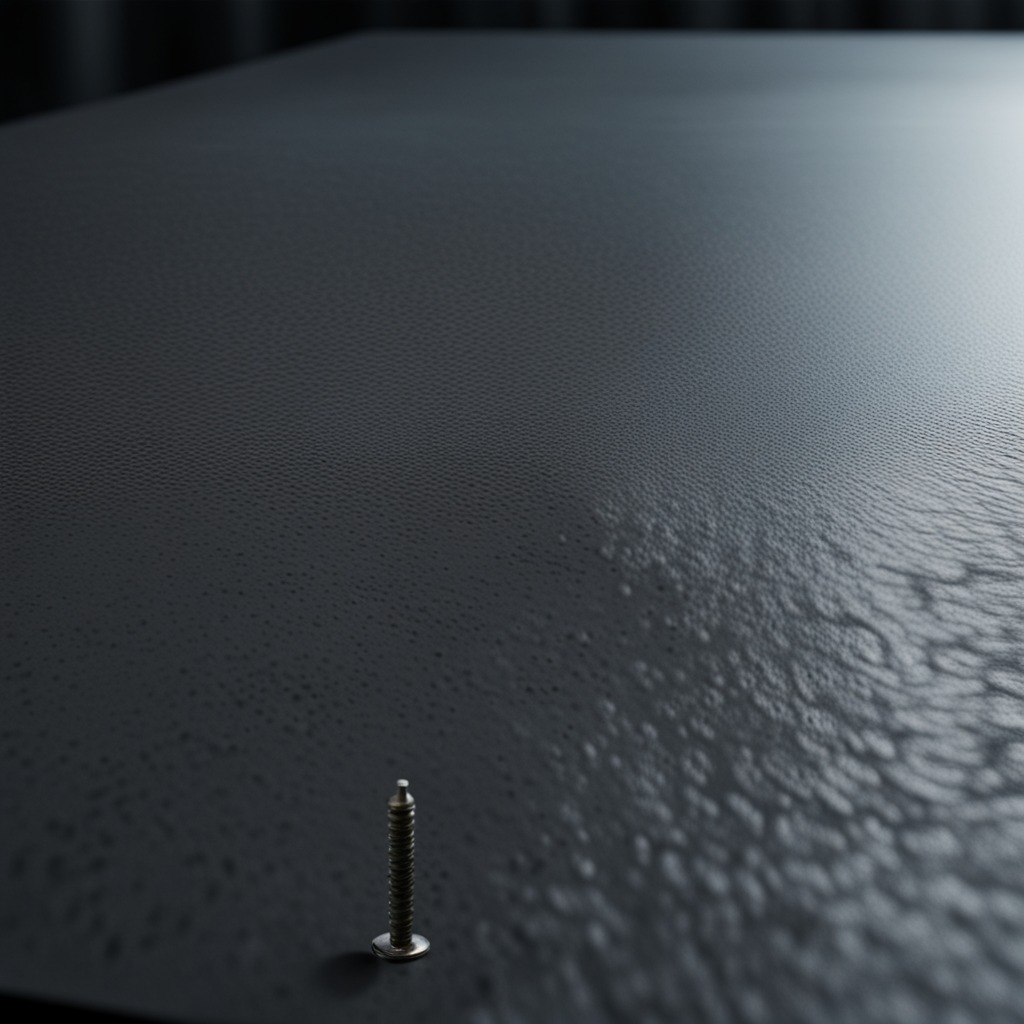
A metal screw is lying on the granite table inside a workshop at night.